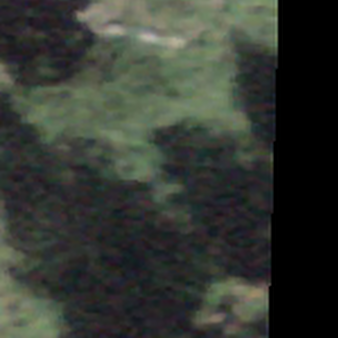
Label: other